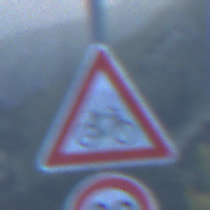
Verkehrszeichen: RadverkehrLinks
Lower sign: Geschwindigkeit30
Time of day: SunriseSunset
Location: Outdoor (RoadRail)
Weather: Clear
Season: NotSpecified
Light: Natural